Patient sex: F
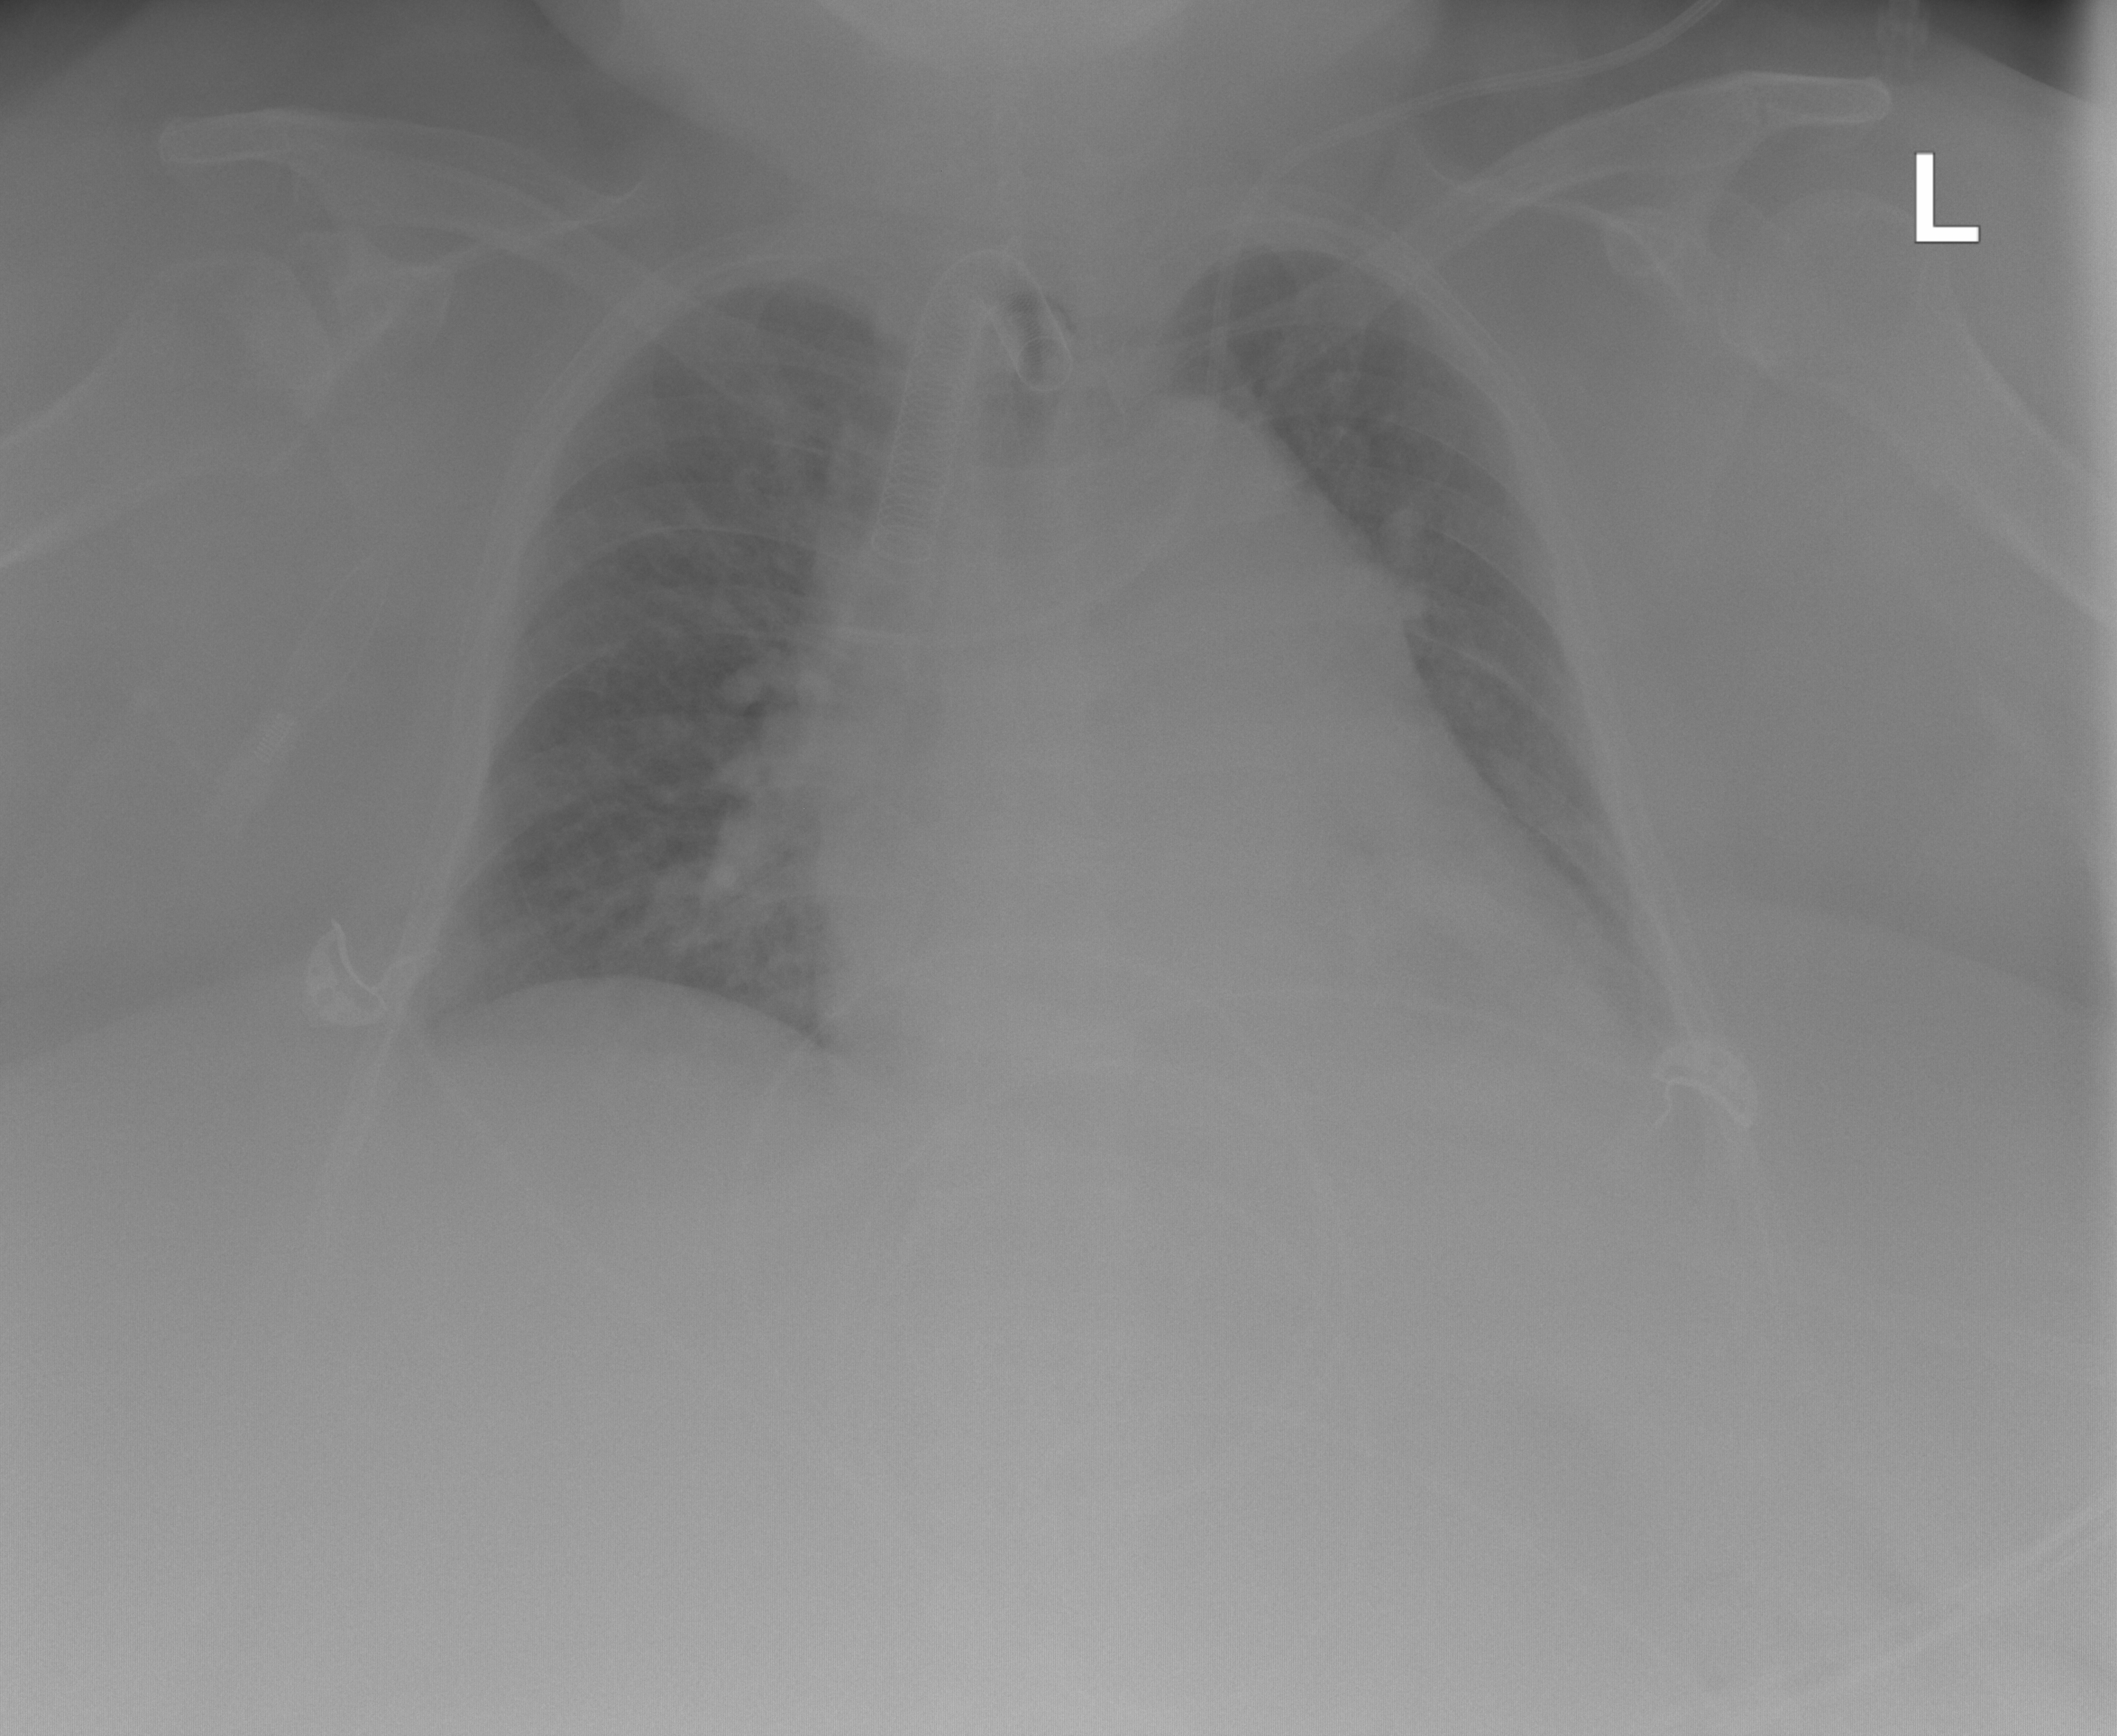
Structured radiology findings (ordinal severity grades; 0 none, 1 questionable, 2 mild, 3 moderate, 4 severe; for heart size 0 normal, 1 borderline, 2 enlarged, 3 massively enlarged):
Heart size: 3
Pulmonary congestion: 3
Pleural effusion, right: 0
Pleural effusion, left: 1
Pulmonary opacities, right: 2
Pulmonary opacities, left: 2
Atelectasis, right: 0
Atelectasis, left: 0